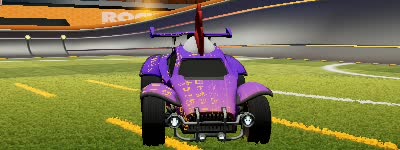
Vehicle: octane